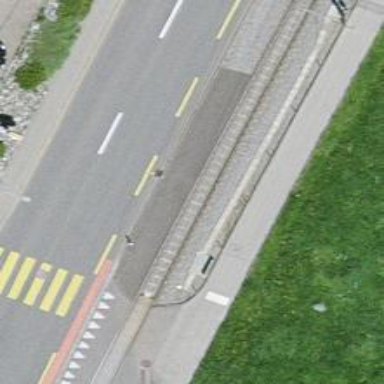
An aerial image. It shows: Crossing for the railway.